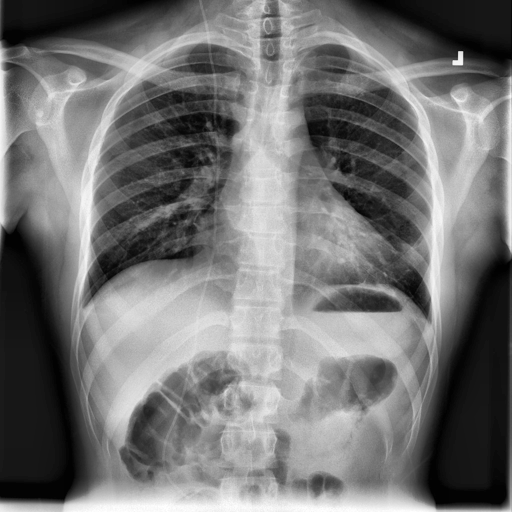
Finding: NORMAL